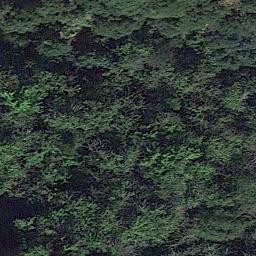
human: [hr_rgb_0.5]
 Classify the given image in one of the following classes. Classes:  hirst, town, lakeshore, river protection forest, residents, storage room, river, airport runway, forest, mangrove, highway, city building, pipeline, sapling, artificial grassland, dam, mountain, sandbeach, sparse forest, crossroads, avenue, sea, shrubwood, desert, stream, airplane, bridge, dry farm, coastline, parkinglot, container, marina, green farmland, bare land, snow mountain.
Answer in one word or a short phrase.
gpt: forest